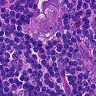
Metastatic tissue present: yes